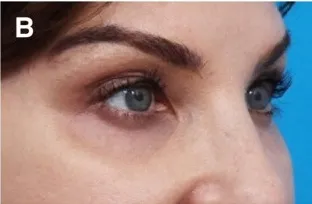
Oblique view of a 52-year-old female patient described in Case 1. Posttreatment photograph. Note the presence of lid-cheek junction edema and blue discoloration of the pretreatment photograph, features that are no longer present in the posttreatment photograph (captured 28 months later).
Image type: medical_photograph (other_medical_photograph)